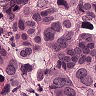
Metastatic tissue present: yes